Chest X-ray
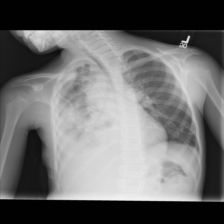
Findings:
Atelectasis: negative
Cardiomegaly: negative
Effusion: positive
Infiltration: negative
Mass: positive
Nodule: negative
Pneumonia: negative
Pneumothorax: negative
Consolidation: negative
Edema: negative
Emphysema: negative
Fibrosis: negative
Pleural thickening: negative
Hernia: negative